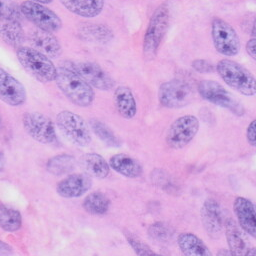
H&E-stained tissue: Skin